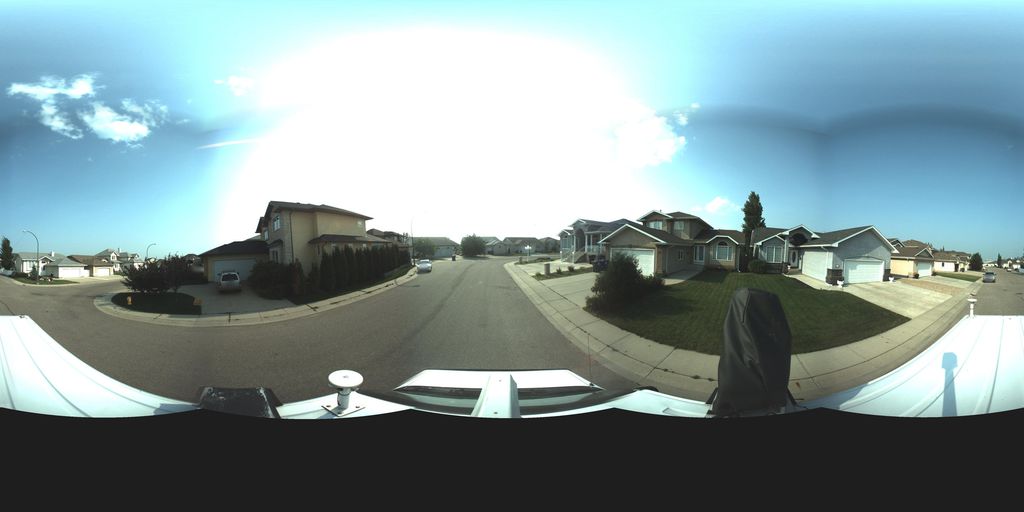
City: saskatoon